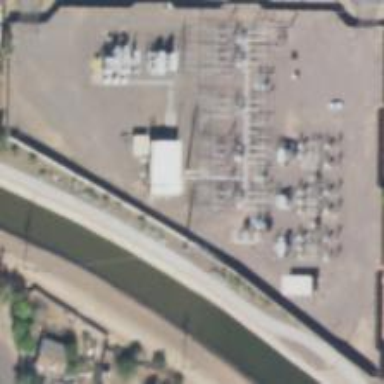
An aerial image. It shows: Outdoor power substation surrounded by wall. The substation operates at the transmission level.